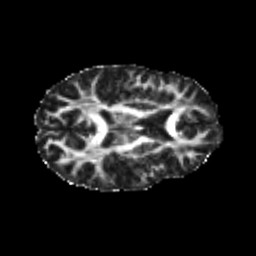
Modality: FA
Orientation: axial
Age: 22
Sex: female
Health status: healthy
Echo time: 0.074 s